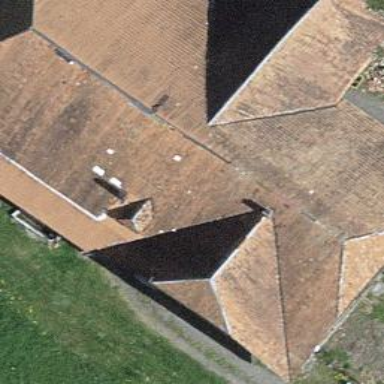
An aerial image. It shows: Farm building.